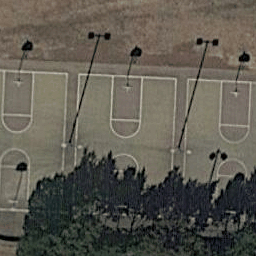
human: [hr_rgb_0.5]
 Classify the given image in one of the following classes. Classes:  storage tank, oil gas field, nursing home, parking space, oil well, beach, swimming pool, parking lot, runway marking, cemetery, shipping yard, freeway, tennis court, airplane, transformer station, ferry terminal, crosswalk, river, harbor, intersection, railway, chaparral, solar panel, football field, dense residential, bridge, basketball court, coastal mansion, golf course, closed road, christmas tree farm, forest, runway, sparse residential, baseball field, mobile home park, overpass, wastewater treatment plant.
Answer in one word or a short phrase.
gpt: basketball court